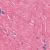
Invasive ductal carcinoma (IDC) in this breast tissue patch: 0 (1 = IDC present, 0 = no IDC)